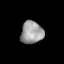
Tissue: lung
Cell type: Epithelial cells
Senescence score: 0.2335
Nuclear area (px): 494
Mean DAPI intensity: 156.032